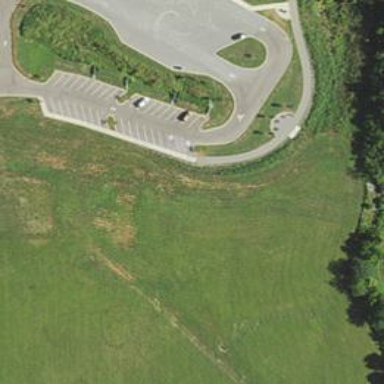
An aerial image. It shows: Disc golf basket.